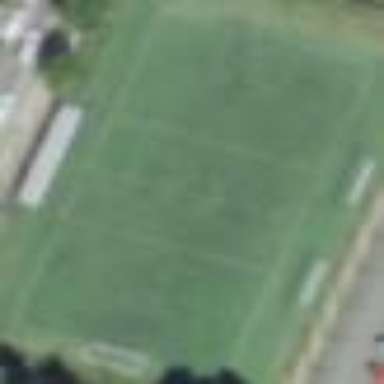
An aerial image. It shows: Soccer pitch for leisureland activities.